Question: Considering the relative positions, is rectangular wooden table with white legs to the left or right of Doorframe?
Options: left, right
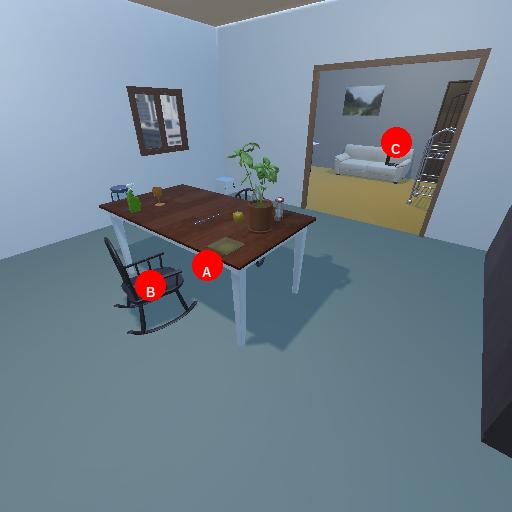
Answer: left